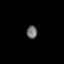
Tissue: prostate
Cell type: Myeloid cells
Senescence score: 0.1708
Nuclear area (px): 133
Mean DAPI intensity: 111.925